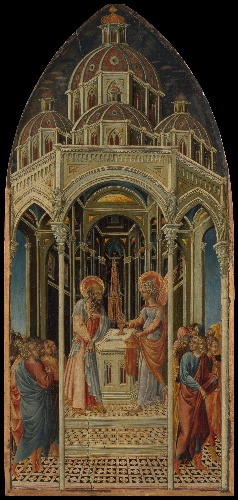
Title: The Annunciation to Zacharias; (verso) The Angel of the Annunciation
Artist: Giovanni di Paolo (Giovanni di Paolo di Grazia)
Artist bio: Italian, Siena 1398–1482 Siena
Date: ca. 1455–60
Object type: Painting
Classification: Paintings
Medium: Tempera and gold on wood
Dimensions: Overall: 29 7/8 in. × 17 in. (75.9 × 43.2 cm)
Department: Robert Lehman Collection
Credit line: Robert Lehman Collection, 1975
Accession year: 1975
Repository: Metropolitan Museum of Art, New York, NY
Tags: Angels|Men|Saint John the Baptist|Annunciation